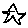
Label: star